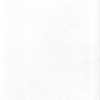
Label: dusty